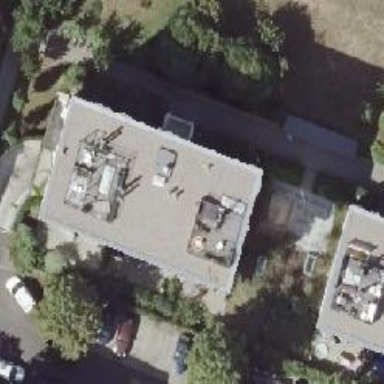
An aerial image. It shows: Flat-roofed apartment building.